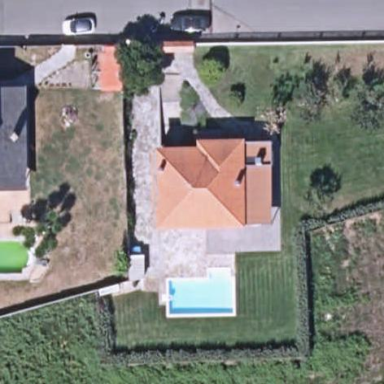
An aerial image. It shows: Simple house.